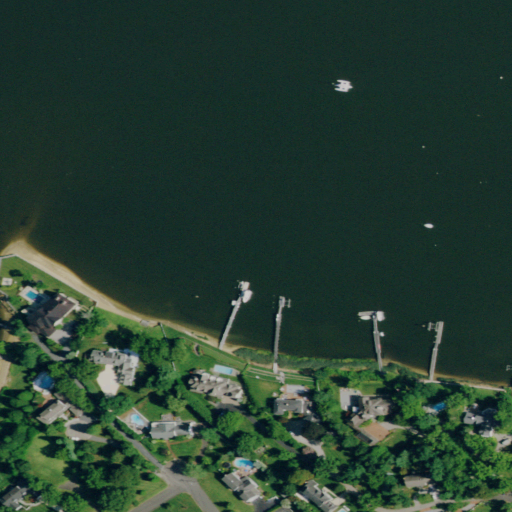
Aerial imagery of cape in New Jersey named Lewis Point containing open water, low intensity development, open development, medium intensity development, and herbaceous wetlands